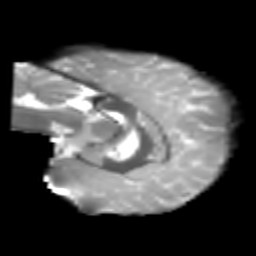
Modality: T2w
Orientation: sagittal
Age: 7
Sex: male
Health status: healthy